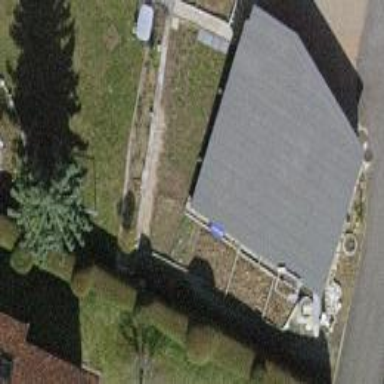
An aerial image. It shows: Garage.